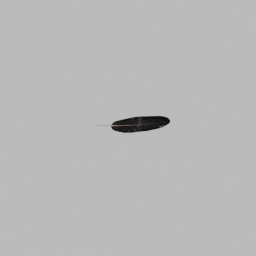
Label: tools